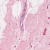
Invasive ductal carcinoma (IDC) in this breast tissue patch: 0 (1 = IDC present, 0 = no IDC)